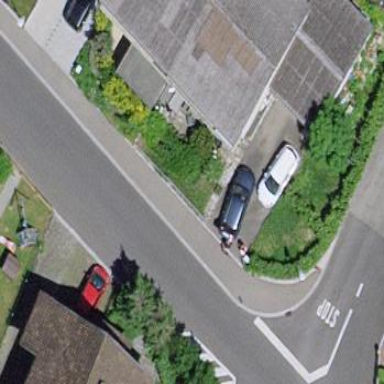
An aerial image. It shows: Semi-detached house with gabled roof.